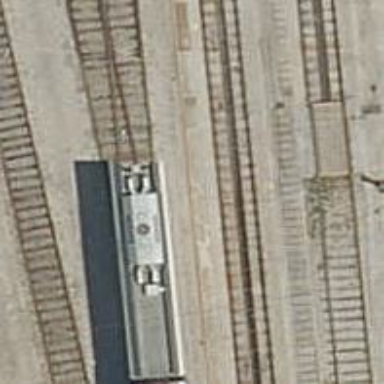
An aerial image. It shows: Railway yard with electrified contact lines.